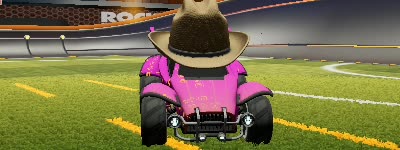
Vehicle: octane